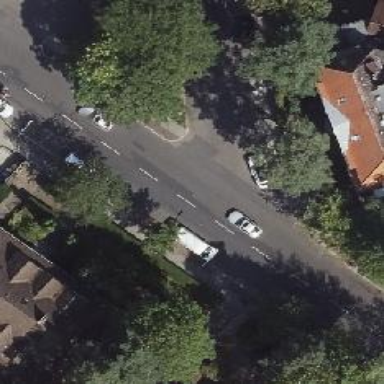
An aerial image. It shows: Secondary road with asphalt surface. The road has sidewalks on both sides. There are parallel parking lanes on both sides of the road.